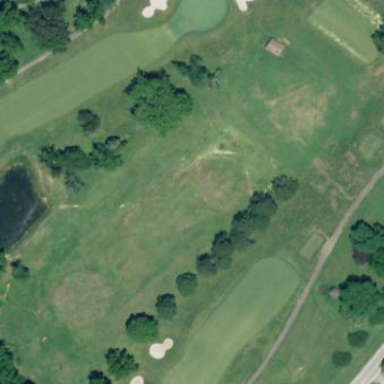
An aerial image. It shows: Driving range for golf on grass.